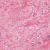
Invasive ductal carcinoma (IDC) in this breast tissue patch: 1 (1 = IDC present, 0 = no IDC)